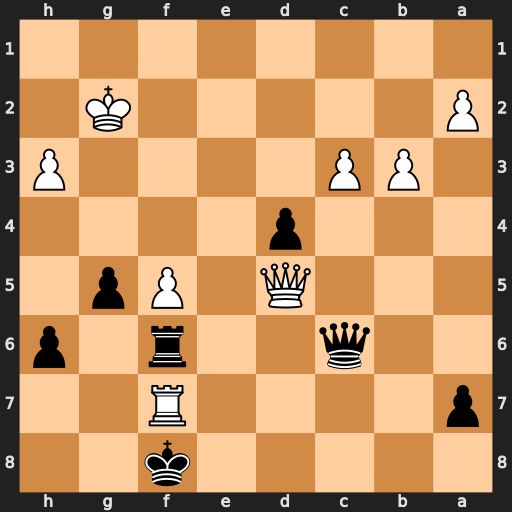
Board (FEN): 5k2/p4R2/2q2r1p/3Q1Pp1/3p4/1PP4P/P5K1/8
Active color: b
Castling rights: -
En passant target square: -
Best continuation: Ke8 Qxc6+ Rxc6 Rxa7 dxc3